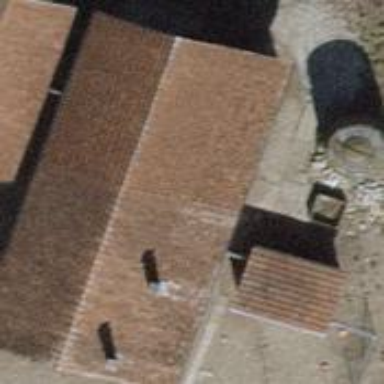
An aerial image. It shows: Building with tiled roof.